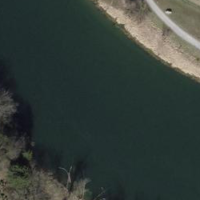
EUNIS habitat code: 15
Species observed at this site:
Podiceps cristatus
Fulica atra
Lysimachia vulgaris
Aythya ferina
Aythya fuligula
Motacilla alba